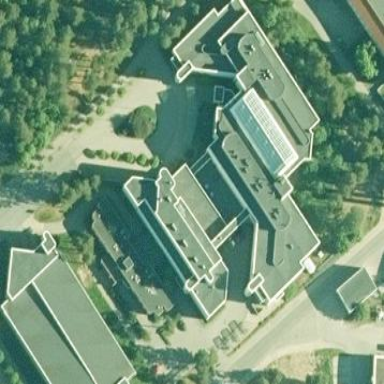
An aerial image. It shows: Hospital building.